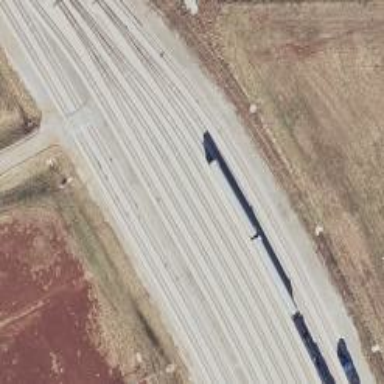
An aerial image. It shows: Rail spur service.